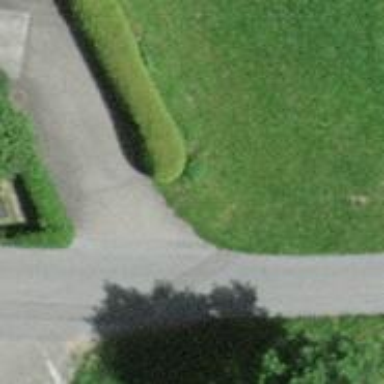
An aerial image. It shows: Hedge acting as barrier.